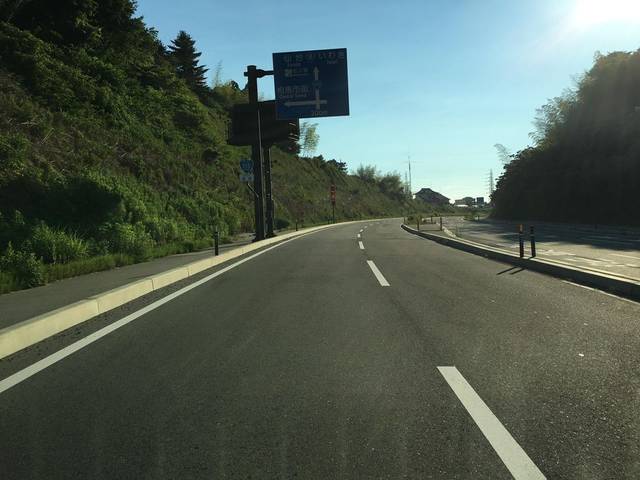
Region: Japan
Coordinates: 37.785, 140.9